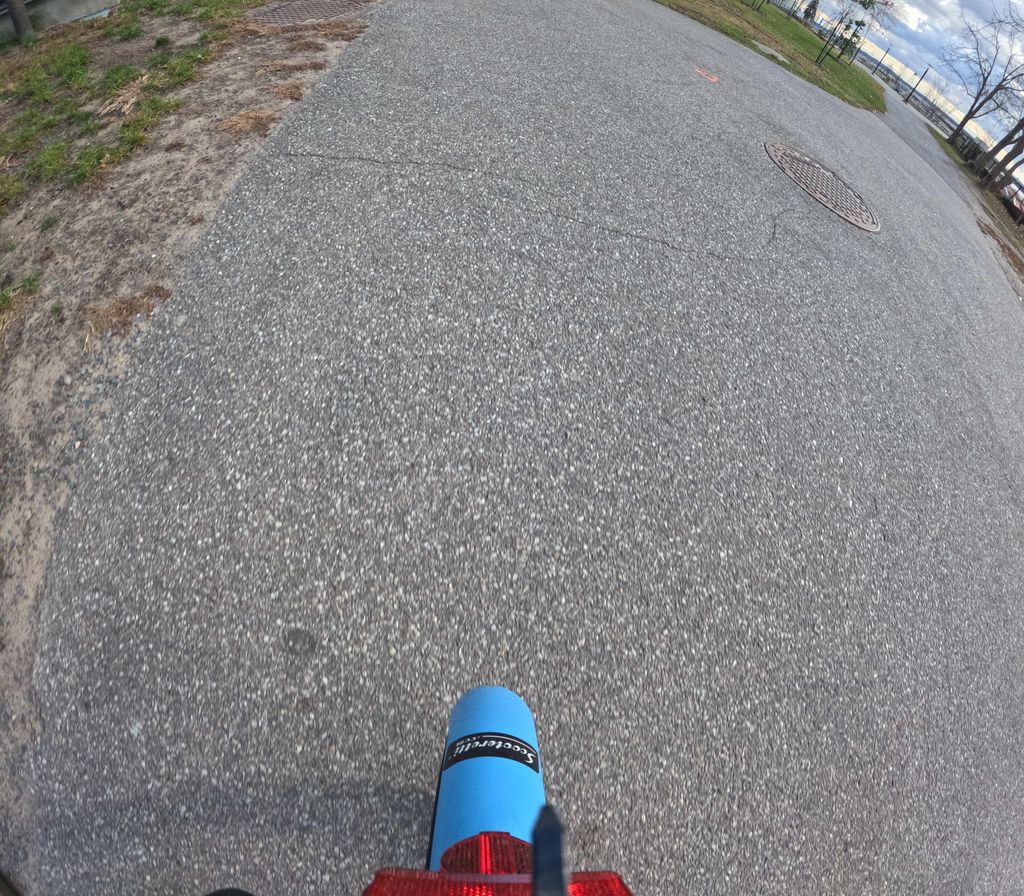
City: ottawa-gatineau